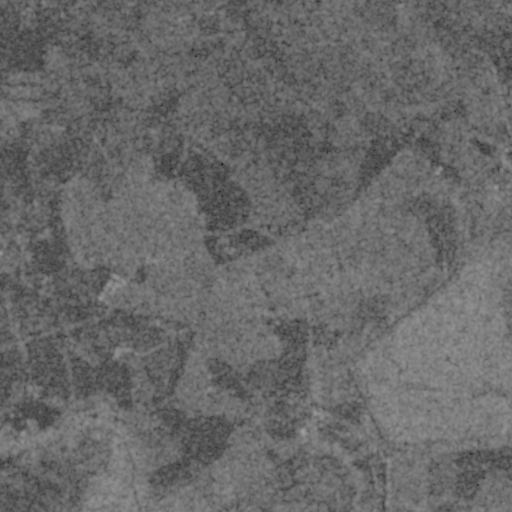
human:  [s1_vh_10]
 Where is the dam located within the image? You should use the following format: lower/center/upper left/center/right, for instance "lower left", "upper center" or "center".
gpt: The dam is located in the lower center of the image.
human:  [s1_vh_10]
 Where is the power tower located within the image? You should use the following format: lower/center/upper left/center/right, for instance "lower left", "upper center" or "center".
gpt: The power tower is located in the upper of the image.
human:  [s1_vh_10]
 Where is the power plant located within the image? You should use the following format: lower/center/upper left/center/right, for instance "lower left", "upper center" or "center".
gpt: There is no power plant in the image.

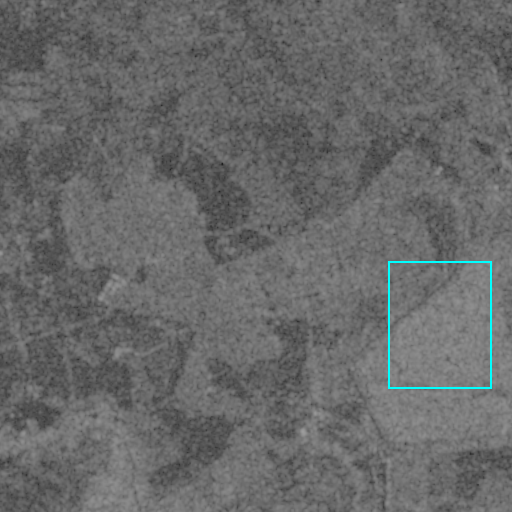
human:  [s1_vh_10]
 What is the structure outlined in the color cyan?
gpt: The structure outlined in cyan is a crop field.
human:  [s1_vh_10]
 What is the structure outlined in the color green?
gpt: There is no green outline.